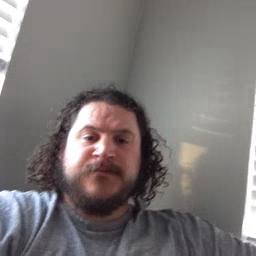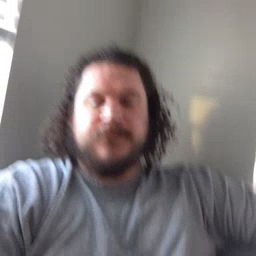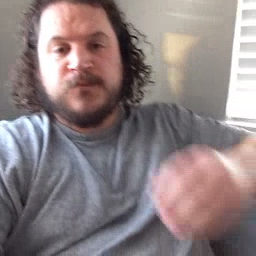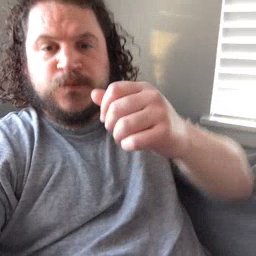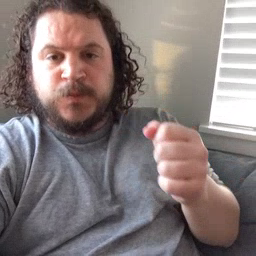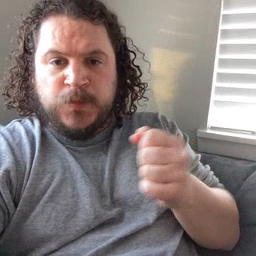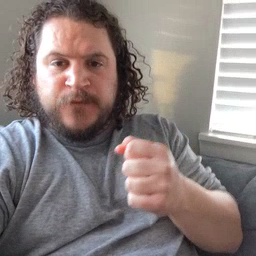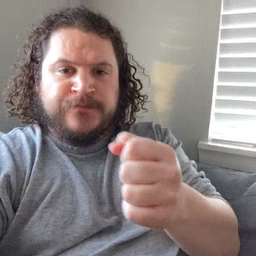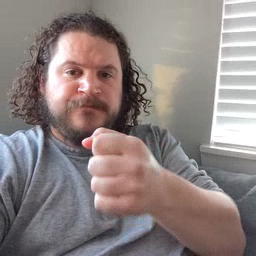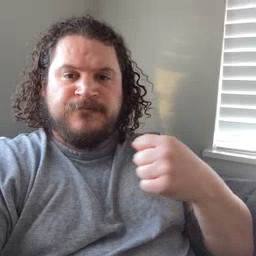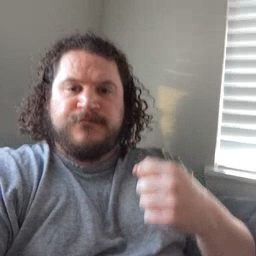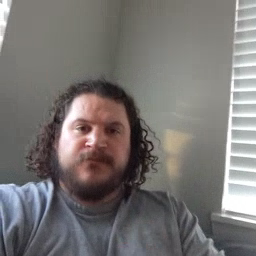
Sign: refrigerator